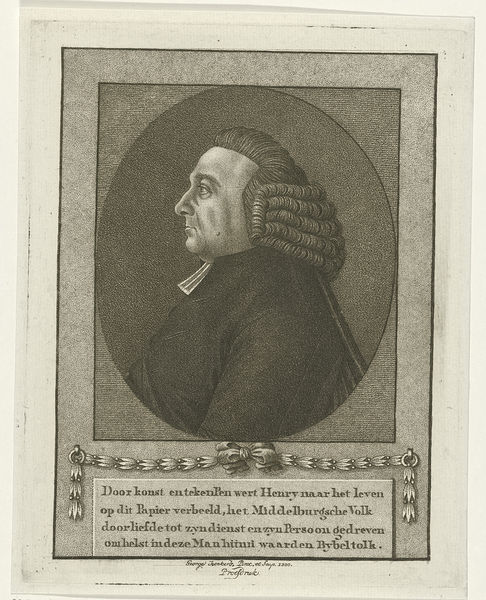
Titel: Portret van Joh. Henry
Künstler: George Kockers
Standort: Amsterdam
Institution: Rijksmuseum
Schlagwörter: white, black, collar, gray, grey, hair, nose, portrait, robe, gown, profile, man, netherlands, german, male, ribbon, drawing, oval, chin, illustration, cravat, curls, shoulder, history, engraving, eye, dutch, holland, bible, bow, text, wig, pastor, henry, title, clergyman, politic, judge, president, 18 century, mole, burger